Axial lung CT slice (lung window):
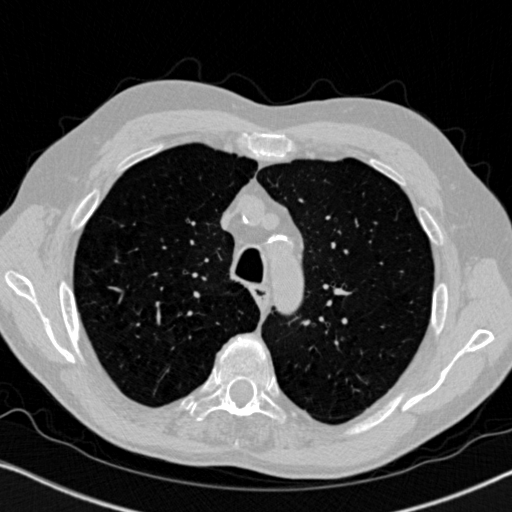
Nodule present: no